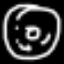
Label: donut